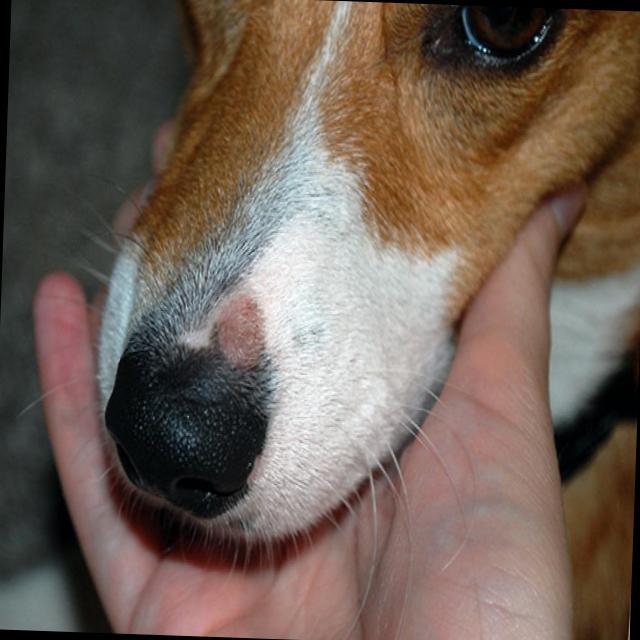
Canine ringworm (Dermatophytosis) — fungal infection caused by Microsporum or Trichophyton. Presents with circular alopecia, scaling, crusting, and broken hairs.